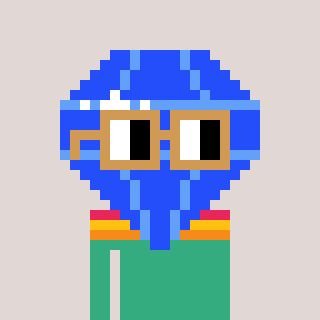
a pixel art character with square brown glasses, a blue diamond-shaped head and a teal-colored body on a warm background